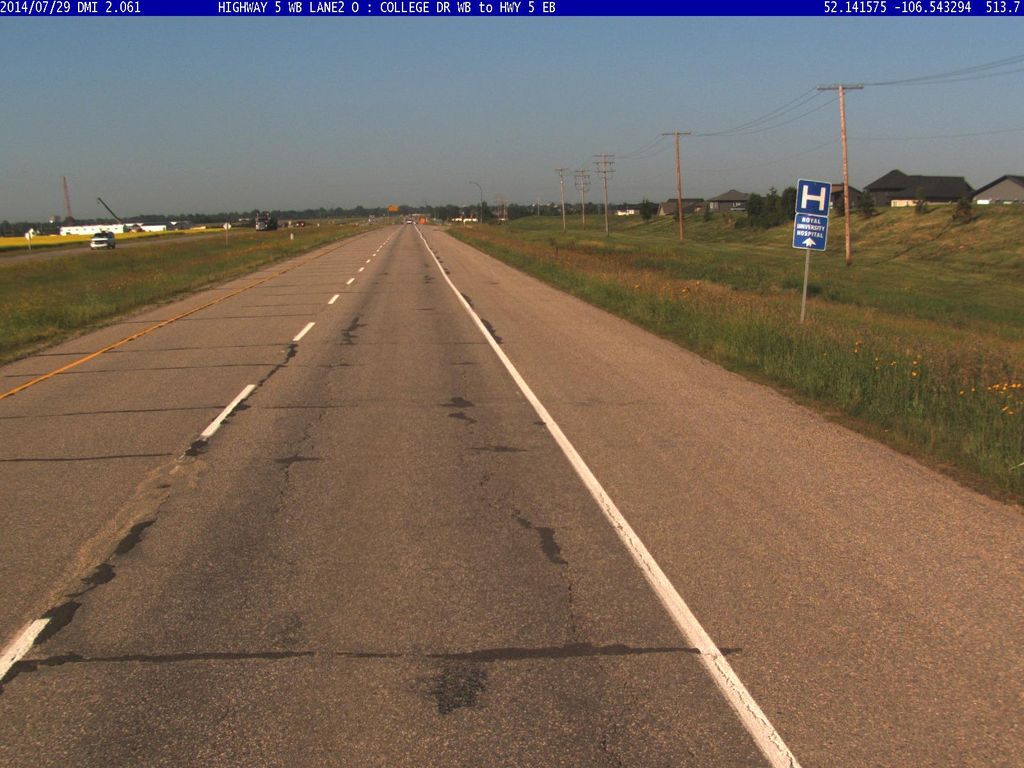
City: saskatoon